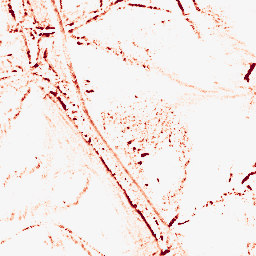
Category: morphological
Decomposition family: morphological_diamond
Decomposition parameters: operation: opening
radius: 3
Upsampling method: quadratic
Upsampling parameters: scale: 2
Upsampling scale: 2